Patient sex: M
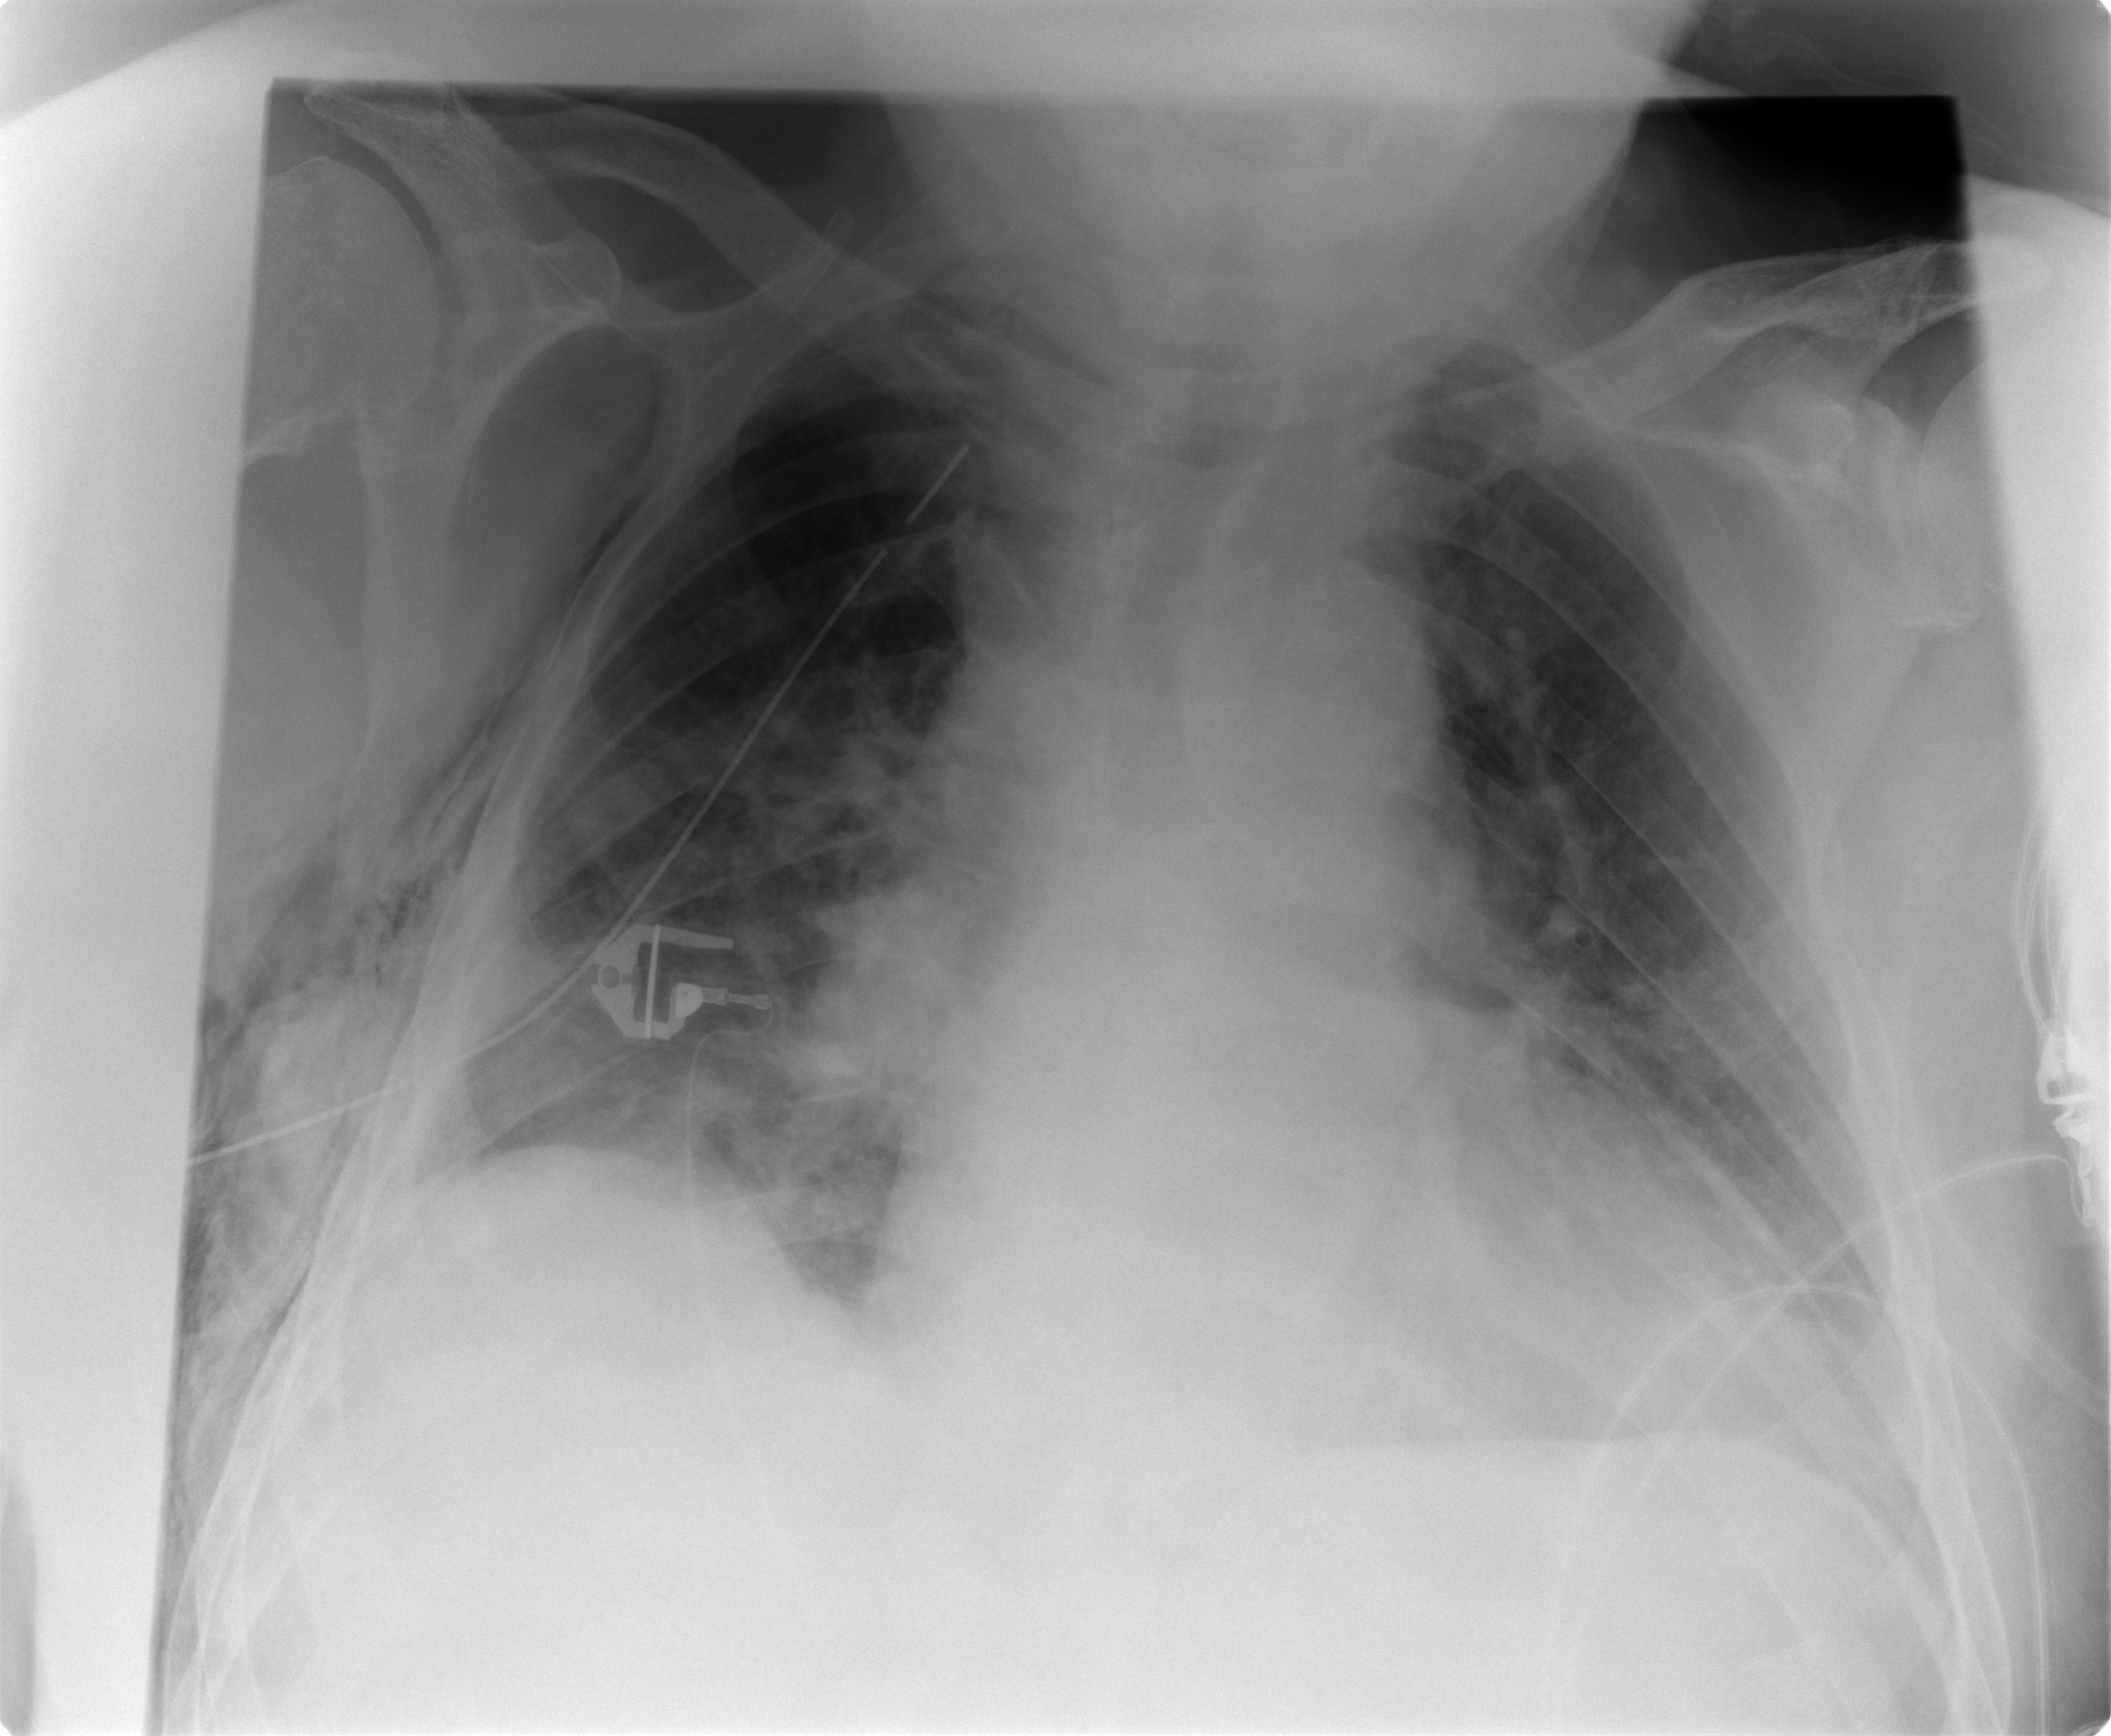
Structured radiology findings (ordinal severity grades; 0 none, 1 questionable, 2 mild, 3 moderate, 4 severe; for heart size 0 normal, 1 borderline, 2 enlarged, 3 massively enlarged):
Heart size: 1
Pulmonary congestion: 2
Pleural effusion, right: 1
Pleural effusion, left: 1
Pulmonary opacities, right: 1
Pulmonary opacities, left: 2
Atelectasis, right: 2
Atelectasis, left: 2